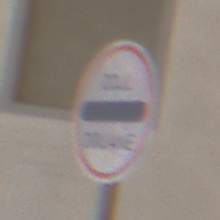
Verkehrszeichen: Zollstelle
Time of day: Night
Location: Outdoor (Urban)
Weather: Overcast
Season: Winter
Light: Artificial